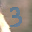
Label: 3